Question: I have stacked bar-charts with gnuplot. Currently I fetch only the data file and and set the title of data manually. Since I do sorting my data base on amount of data, it tax time to re type and look at the order.
This is my Gnuplot file:
'''
set term pos eps font 20
set style data histogram
set style histogram rowstacked
set style fill solid border -1
set key invert reverse right outside
set boxwidth 0.75
set format y "%.0f%%"
set style line 2 lc rgb "#EDEBE4" lt 1 lw 2
set style line 3 lc rgb "#A7ABA6" lt 1 lw 2
set title "Classification"
set ylabel "Percentage"
set xlabel "System"
set yrange [0:100]
set output 'output.eps'
plot 'datafile' using($2):xtic(1) t "stack-1" lt -1 fs pattern 3 , '' using($3) t "stack-2" lt -1 fs pattern 2, '' using($4) t "stack-3" lt -1 fs pattern 5, '' using($5) t "stack-4" lt -1 fs pattern 9, '' using($6) t "stack-5" ls 3, '' using($7) t "stack-6" lt -1 fs pattern 6, '' using($8) t "stack-7" lt -1 fs pattern 4, '' using($9) t "stack-8" ls 2
'''
this is my current datafile:
'''
CS 35.08 33.12 22.49 3.72 2.73 1.03 1.76 0.08
FL 58.22 9.36 21.46 4.34 3.65 2.97 0.00 0.00
HB 40.27 19.29 18.52 14.37 6.13 0.91 0.29 0.21
HD 30.32 22.51 31.63 1.10 9.51 2.53 1.50 0.90
MR 34.65 24.37 15.59 7.46 15.42 1.56 0.66 0.29
ZK 29.65 18.54 30.63 6.91 9.46 1.28 2.85 0.68
All 36.74 23.88 22.01 7.40 7.18 1.42 1.06 0.31
'''
I have to change my datafile to be like this:
'''
stacked-1 stack-2 stack-3 stack-4 stack-5 stack-6 stack-7 stack-8
CS 35.08 33.12 22.49 3.72 2.73 1.03 1.76 0.08
FL 58.22 9.36 21.46 4.34 3.65 2.97 0.00 0.00
HB 40.27 19.29 18.52 14.37 6.13 0.91 0.29 0.21
HD 30.32 22.51 31.63 1.10 9.51 2.53 1.50 0.90
MR 34.65 24.37 15.59 7.46 15.42 1.56 0.66 0.29
ZK 29.65 18.54 30.63 6.91 9.46 1.28 2.85 0.68
All 36.74 23.88 22.01 7.40 7.18 1.42 1.06 0.31
'''
output:

How to create barchart title/Legend to be automatically from my first row in my datafile?. Also My script still need to use pattern style manually. Thanks!
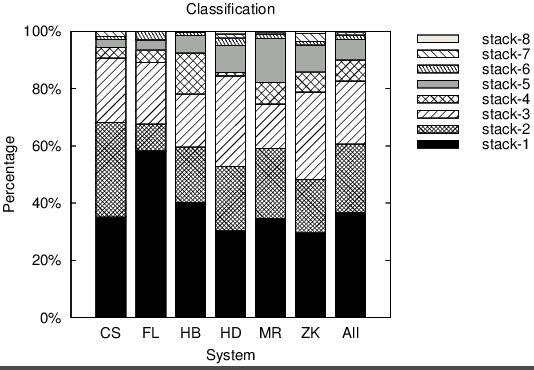
Answer: With 'title columnhead(2)' you can select the header of a certain column to be used as key entry. So your 'plot' command becomes
'''
plot 'datafile' using 2:xtic(1) title columnhead(1) lt -1 fs pattern 3 , '' using 3 title columnhead(2) lt -1 fs pattern 2, '' using 4 title columnhead(3) lt -1 fs pattern 5, '' using 5 title columnhead(4) lt -1 fs pattern 9, '' using 6 title columnhead(5) ls 3, '' using 7 title columnhead(6) lt -1 fs pattern 6, '' using 8 title columnhead(7) lt -1 fs pattern 4, '' using 9 title columnhead(8) ls 2
'''
That is quite verbose, because your first column doesn't have a header so that the column from which the header is selected is off by one from the column which is used for the values.
If you would insert a dummy header for the first column, then it is enough so use 'set key autotitle columnheader'.
Change 'datafile' to
'''
desc stacked-1 stack-2 stack-3 stack-4 stack-5 stack-6 stack-7 stack-8
CS 35.08 33.12 22.49 3.72 2.73 1.03 1.76 0.08
FL 58.22 9.36 21.46 4.34 3.65 2.97 0.00 0.00
HB 40.27 19.29 18.52 14.37 6.13 0.91 0.29 0.21
HD 30.32 22.51 31.63 1.10 9.51 2.53 1.50 0.90
MR 34.65 24.37 15.59 7.46 15.42 1.56 0.66 0.29
ZK 29.65 18.54 30.63 6.91 9.46 1.28 2.85 0.68
All 36.74 23.88 22.01 7.40 7.18 1.42 1.06 0.31
'''
and then use
'''
set key invert reverse right outside autotitle columnheader
plot 'datafile' using 2:xtic(1) lt -1 fs pattern 3 , '' using 3 lt -1 fs pattern 2, '' using 4 lt -1 fs pattern 5, '' using 5 lt -1 fs pattern 9, '' using 6 ls 3, '' using 7 lt -1 fs pattern 6, '' using 8 lt -1 fs pattern 4, '' using 9 ls 2
'''